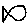
Label: fish